Interaction volume radius: 5 \u00c5
Interaction volume height: 10 \u00c5
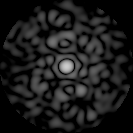
Disorder parameter: 0.8693